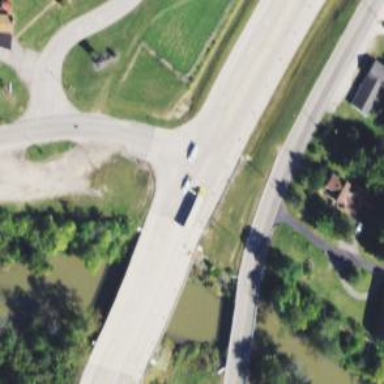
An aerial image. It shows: Trunk highway bridge with asphalt surface.